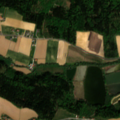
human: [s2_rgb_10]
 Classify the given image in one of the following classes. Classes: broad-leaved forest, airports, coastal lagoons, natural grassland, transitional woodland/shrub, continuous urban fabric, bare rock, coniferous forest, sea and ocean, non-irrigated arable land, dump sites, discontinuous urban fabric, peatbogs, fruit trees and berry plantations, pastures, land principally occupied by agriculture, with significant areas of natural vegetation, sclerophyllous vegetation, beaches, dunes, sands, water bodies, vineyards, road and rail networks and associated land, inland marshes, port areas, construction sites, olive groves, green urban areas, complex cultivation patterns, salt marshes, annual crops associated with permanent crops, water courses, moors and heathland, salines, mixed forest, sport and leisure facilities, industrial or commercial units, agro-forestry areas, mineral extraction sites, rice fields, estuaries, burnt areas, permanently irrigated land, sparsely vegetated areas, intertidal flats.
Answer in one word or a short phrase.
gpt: discontinuous urban fabric, non-irrigated arable land, complex cultivation patterns, broad-leaved forest, mixed forest, water bodies